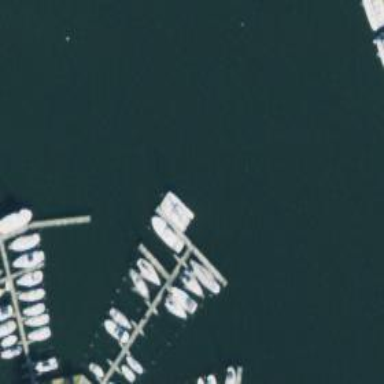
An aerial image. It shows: Man-made pier.